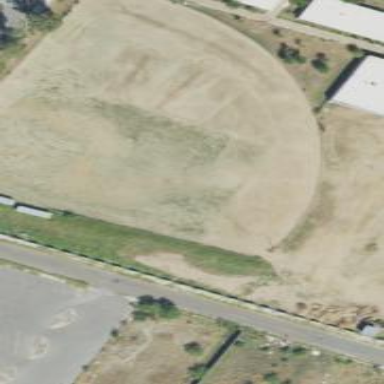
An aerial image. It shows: Baseball pitch for leisure land.